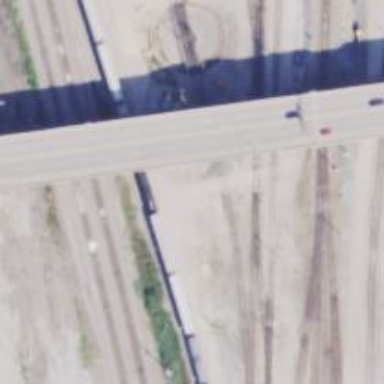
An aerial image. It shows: Viaduct bridge on trunk highway.